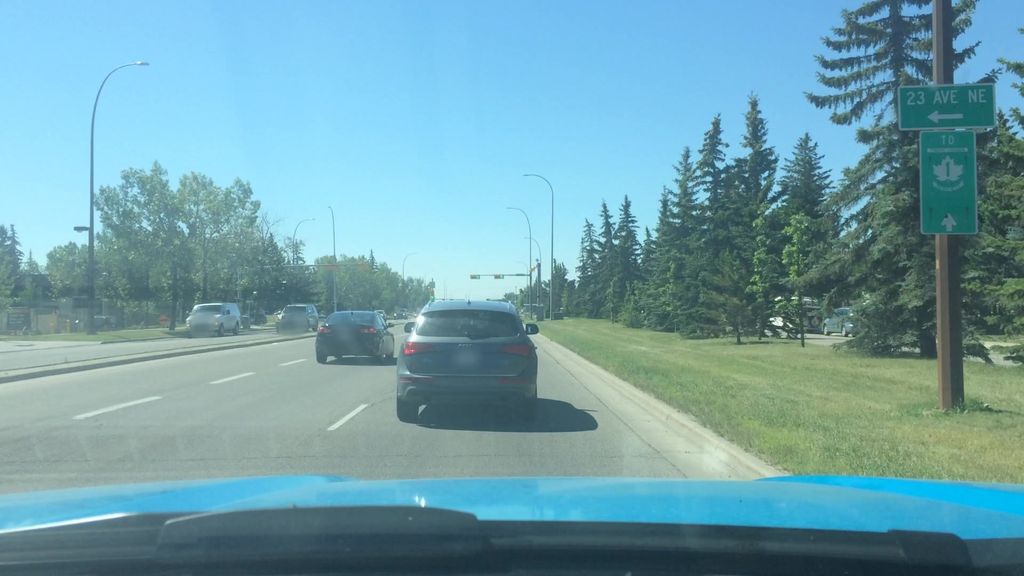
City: calgary